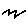
Label: zigzag